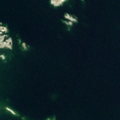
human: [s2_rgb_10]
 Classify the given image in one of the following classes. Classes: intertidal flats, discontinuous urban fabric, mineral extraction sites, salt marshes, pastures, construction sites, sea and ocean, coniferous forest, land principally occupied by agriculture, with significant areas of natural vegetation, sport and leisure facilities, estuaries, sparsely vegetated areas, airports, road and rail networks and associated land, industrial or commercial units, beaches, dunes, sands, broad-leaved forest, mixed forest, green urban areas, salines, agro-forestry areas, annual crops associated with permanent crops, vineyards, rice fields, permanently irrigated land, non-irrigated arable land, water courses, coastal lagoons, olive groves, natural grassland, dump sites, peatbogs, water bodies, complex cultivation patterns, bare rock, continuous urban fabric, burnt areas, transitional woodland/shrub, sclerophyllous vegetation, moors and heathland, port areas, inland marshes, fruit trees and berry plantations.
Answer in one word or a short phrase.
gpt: sea and ocean